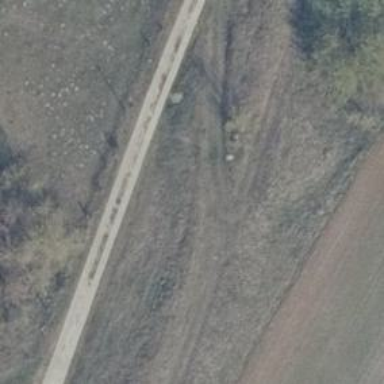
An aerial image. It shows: Grass track road with grade 5 tracktype.